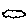
Label: cloud